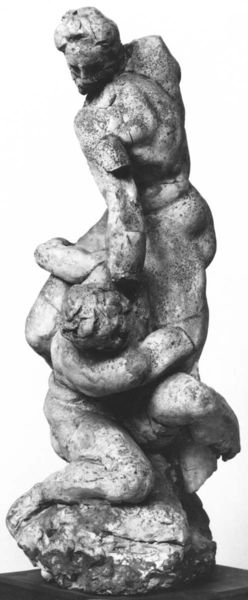
Titel: Samson und Philister
Künstler: Michelangelo
Institution: Florenz, Casa Buonarotti
Schlagwörter: akt, kampf, kämpfer, körper, mann, nackt, bewegung, köpfe, männer, rücken, arme, stein, schulter, skulptur, statue, beine, zwei, muskeln, junge, antike, torso, unvollendet, kniend, macht, isaak, drehung, figura serpentinata, rumpf, michelangelo, beschädigt